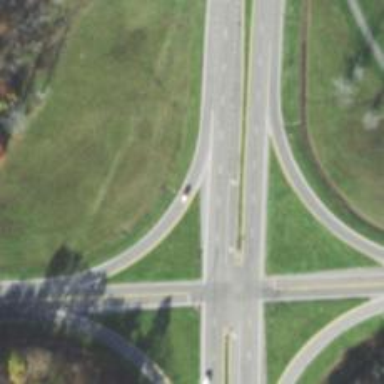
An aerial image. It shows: Secondary link road.